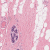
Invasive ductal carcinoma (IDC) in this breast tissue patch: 0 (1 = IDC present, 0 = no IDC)